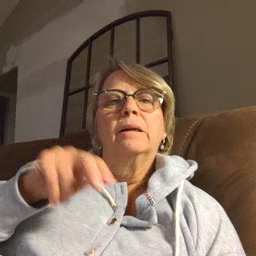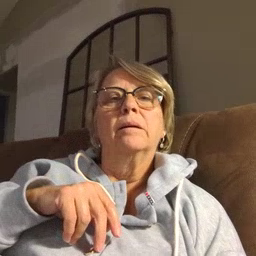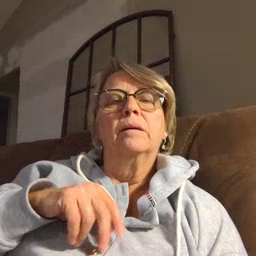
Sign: hen